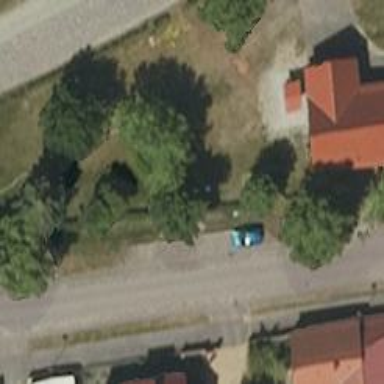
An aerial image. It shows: Evergreen broadleaved tree.